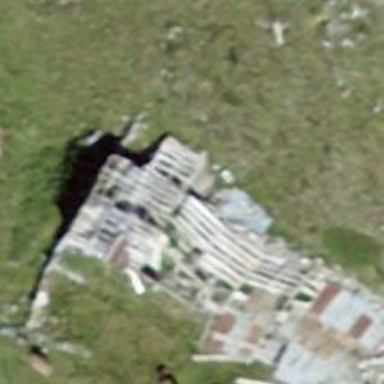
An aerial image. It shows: Collapsed building.